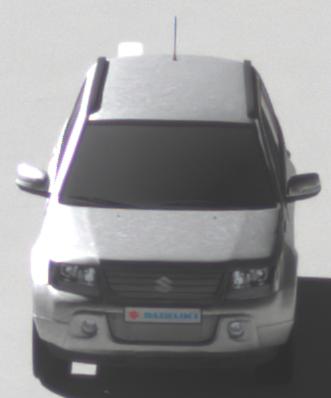
Make: Suzuki
Model: Grand Vitara
Detailed model: Gen. 1 JT
Model produced from: 2009
Model produced until: 2012
Doors: 5
Color: white
Road condition: dry road
Daytime: morning or afternoon
Contrast: high contrast